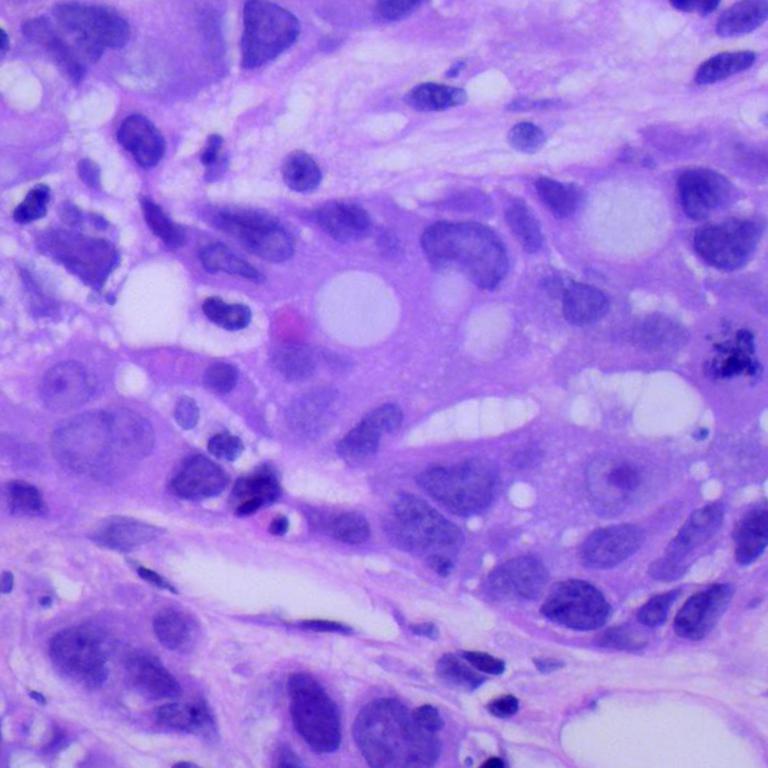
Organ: lung
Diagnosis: adenocarcinomas